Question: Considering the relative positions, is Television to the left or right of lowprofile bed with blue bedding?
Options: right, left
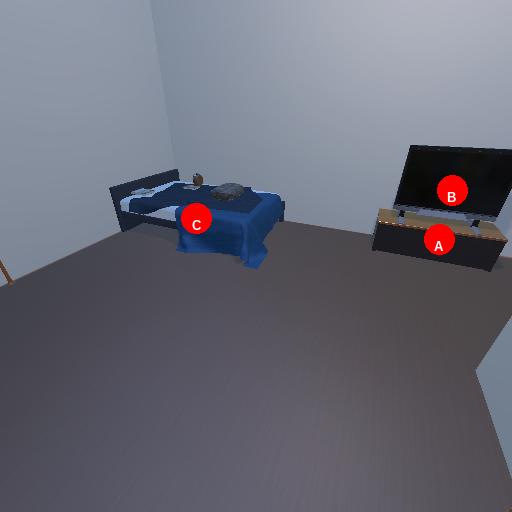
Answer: right